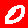
Digit: 0